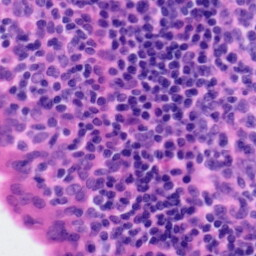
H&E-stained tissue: Tonsil